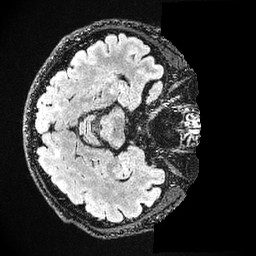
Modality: FLAIR
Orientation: axial
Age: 71
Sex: male
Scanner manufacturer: ge
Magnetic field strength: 3 T
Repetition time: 4.802 s
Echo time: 0.1165 s